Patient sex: M
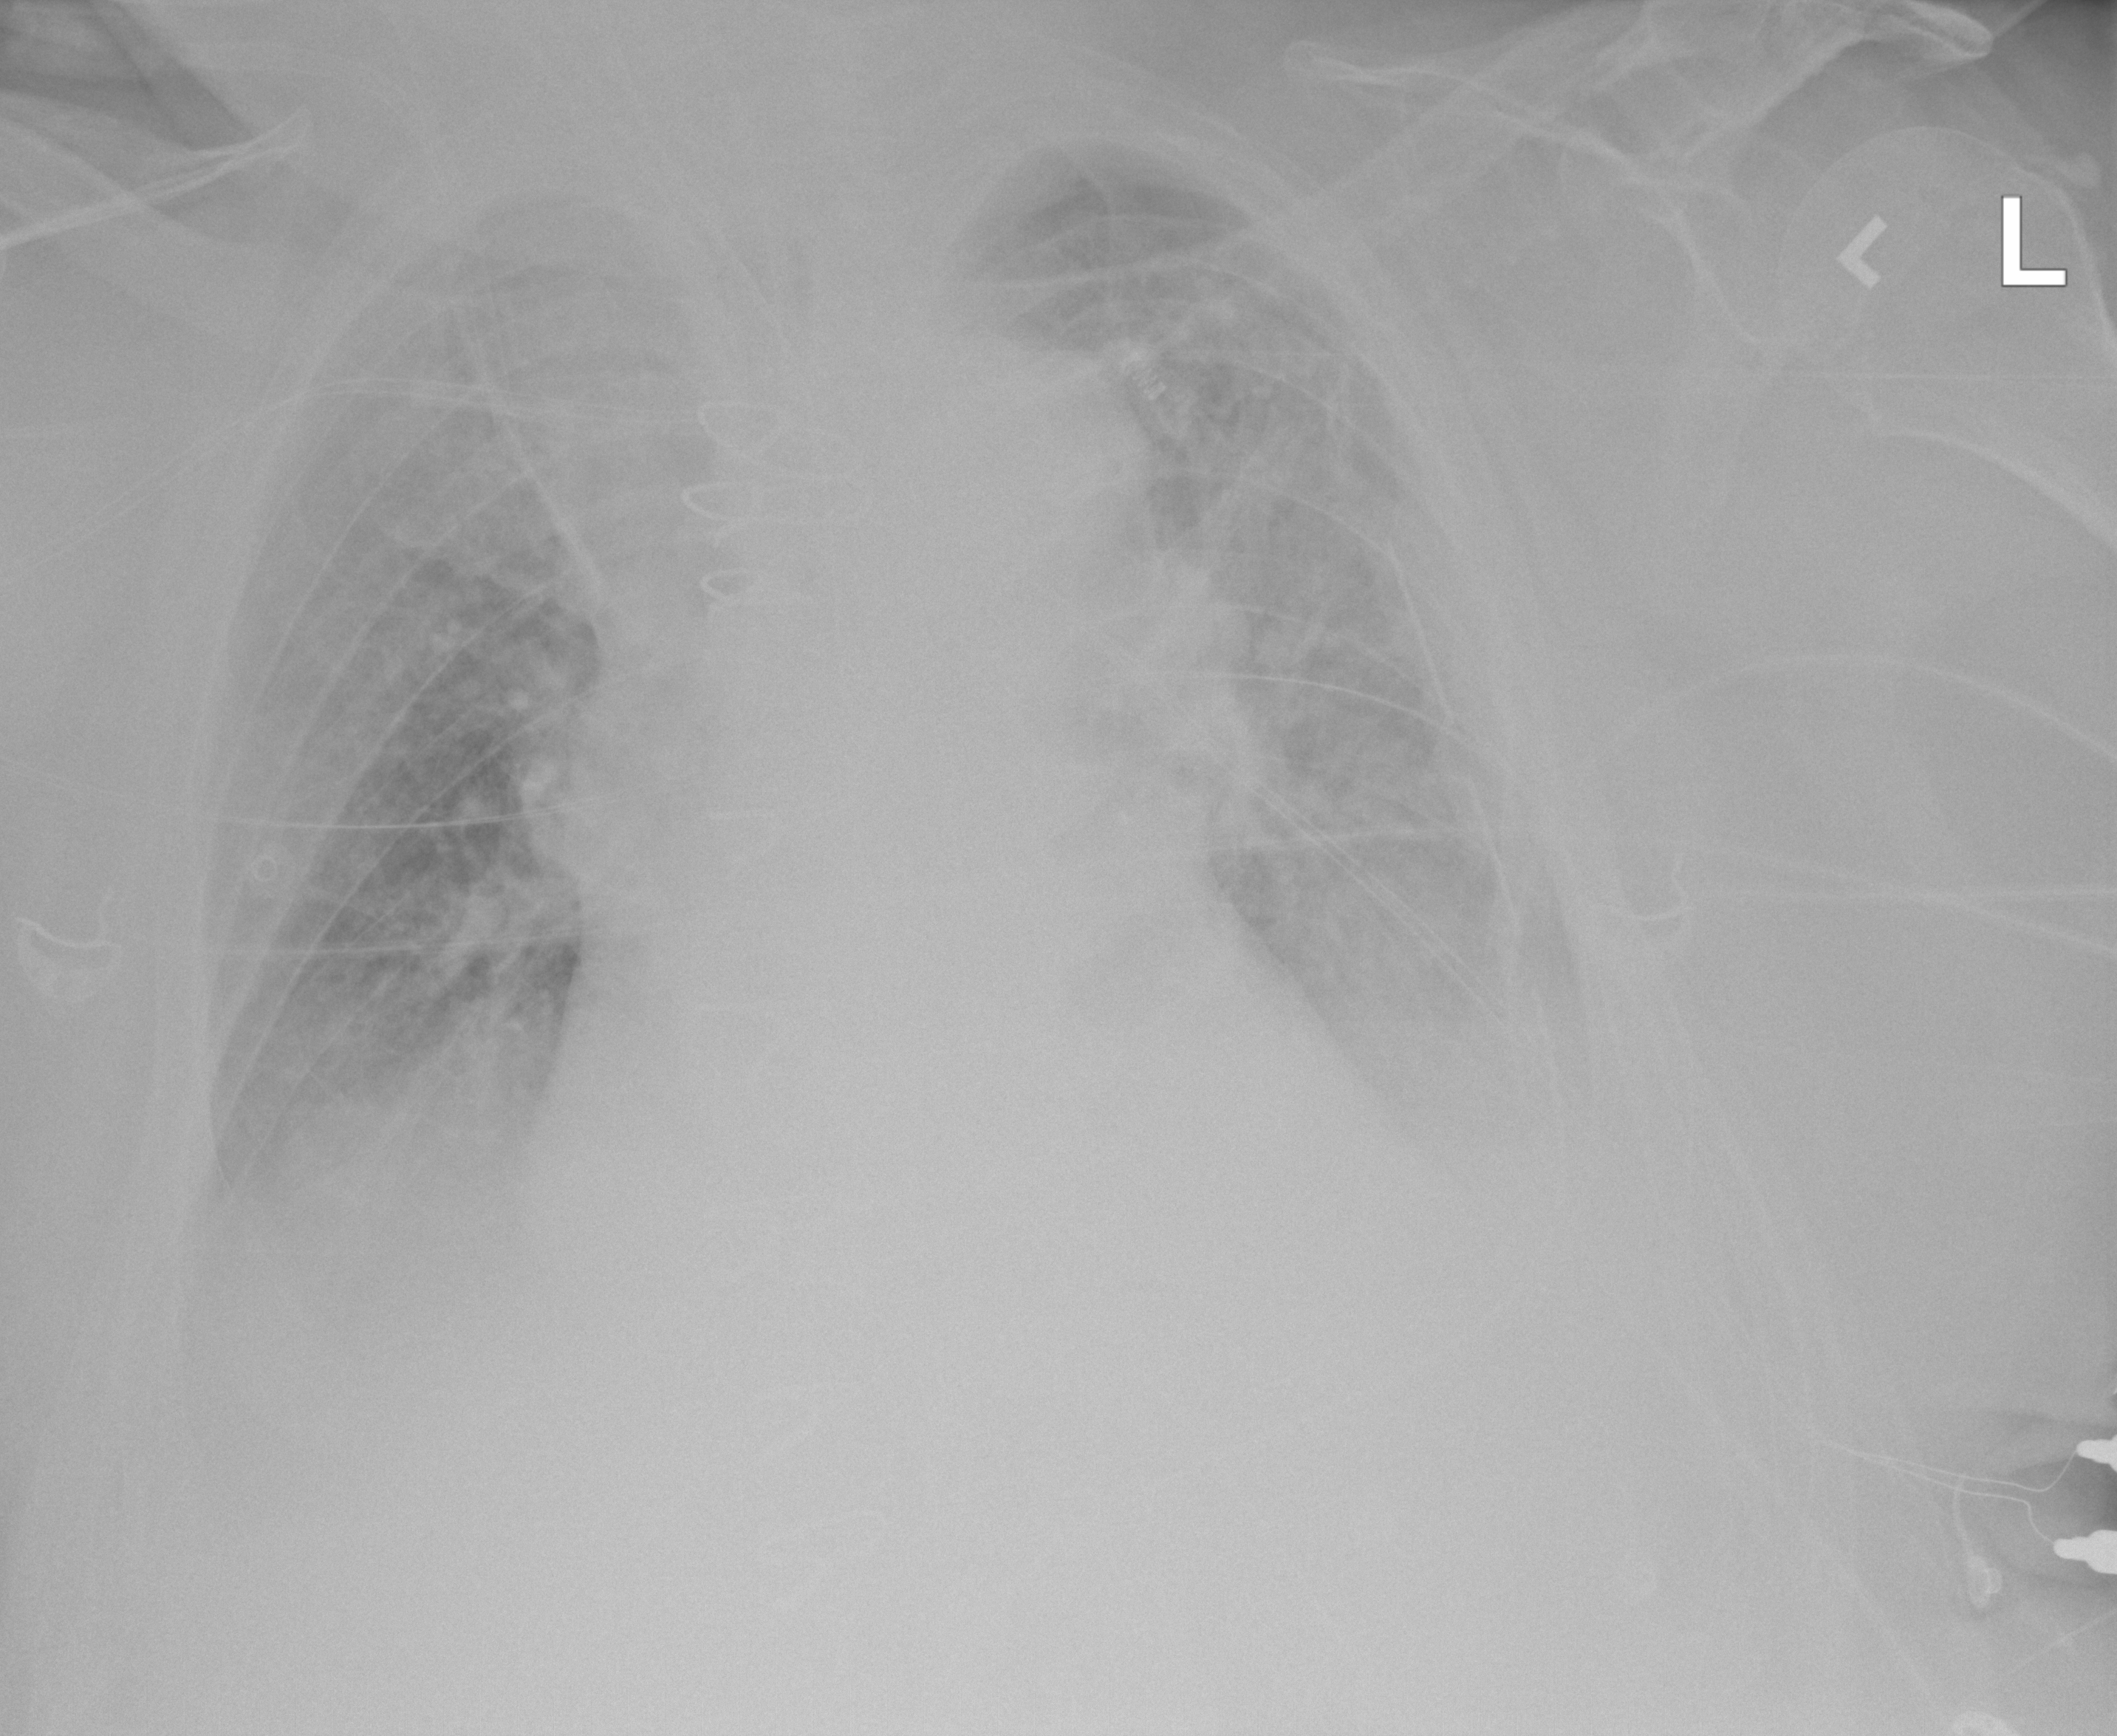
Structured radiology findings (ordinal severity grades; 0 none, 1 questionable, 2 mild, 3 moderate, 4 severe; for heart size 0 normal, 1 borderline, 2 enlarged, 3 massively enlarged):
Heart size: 1
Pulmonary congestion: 2
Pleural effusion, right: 3
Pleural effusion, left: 3
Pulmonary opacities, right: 2
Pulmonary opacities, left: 2
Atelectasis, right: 3
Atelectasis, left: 3